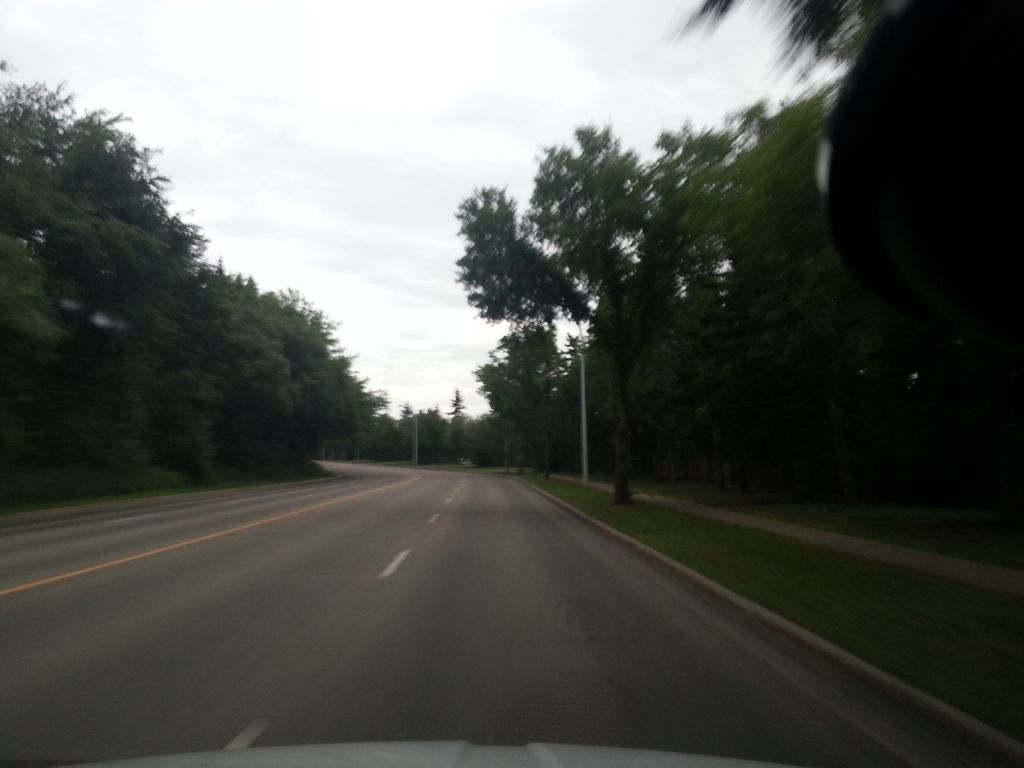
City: edmonton